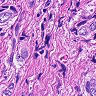
Metastatic tissue present: yes